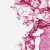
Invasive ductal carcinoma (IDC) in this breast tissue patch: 0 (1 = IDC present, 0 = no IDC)